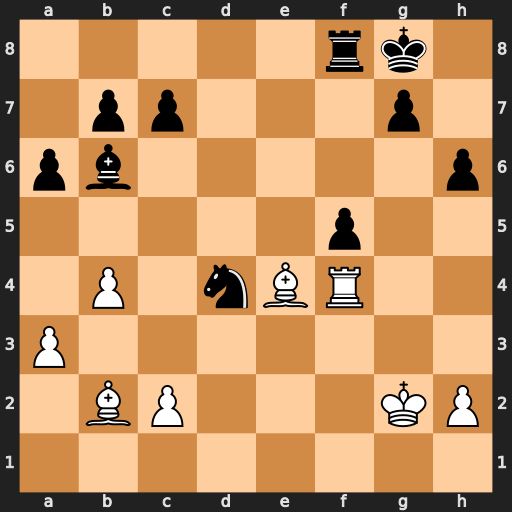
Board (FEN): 5rk1/1pp3p1/pb5p/5p2/1P1nBR2/P7/1BP3KP/8
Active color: w
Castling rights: -
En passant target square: -
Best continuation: Bd5+ Kh7 Bxd4